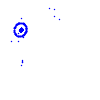
Particle: pion